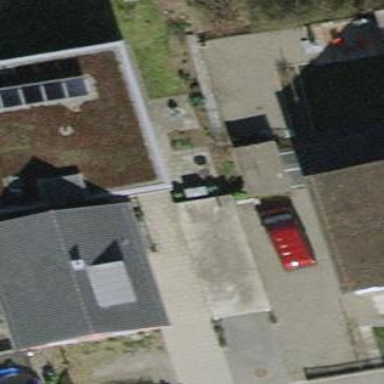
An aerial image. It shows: Building with tile roof.